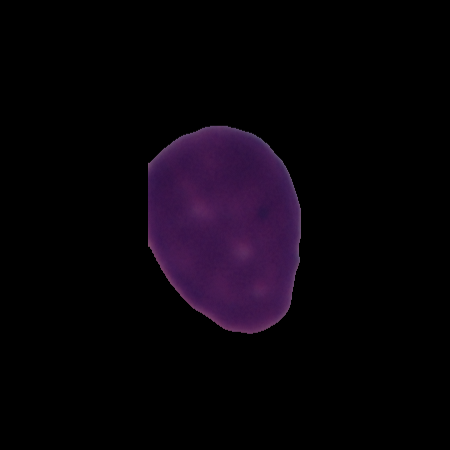
Label: healthy